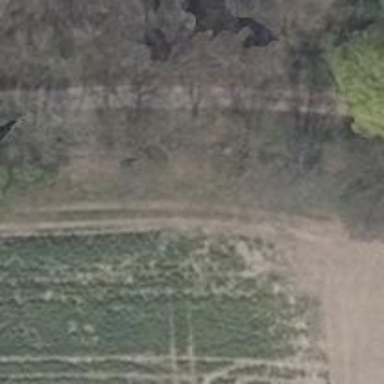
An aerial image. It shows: Row of deciduous broadleaved trees.